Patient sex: M
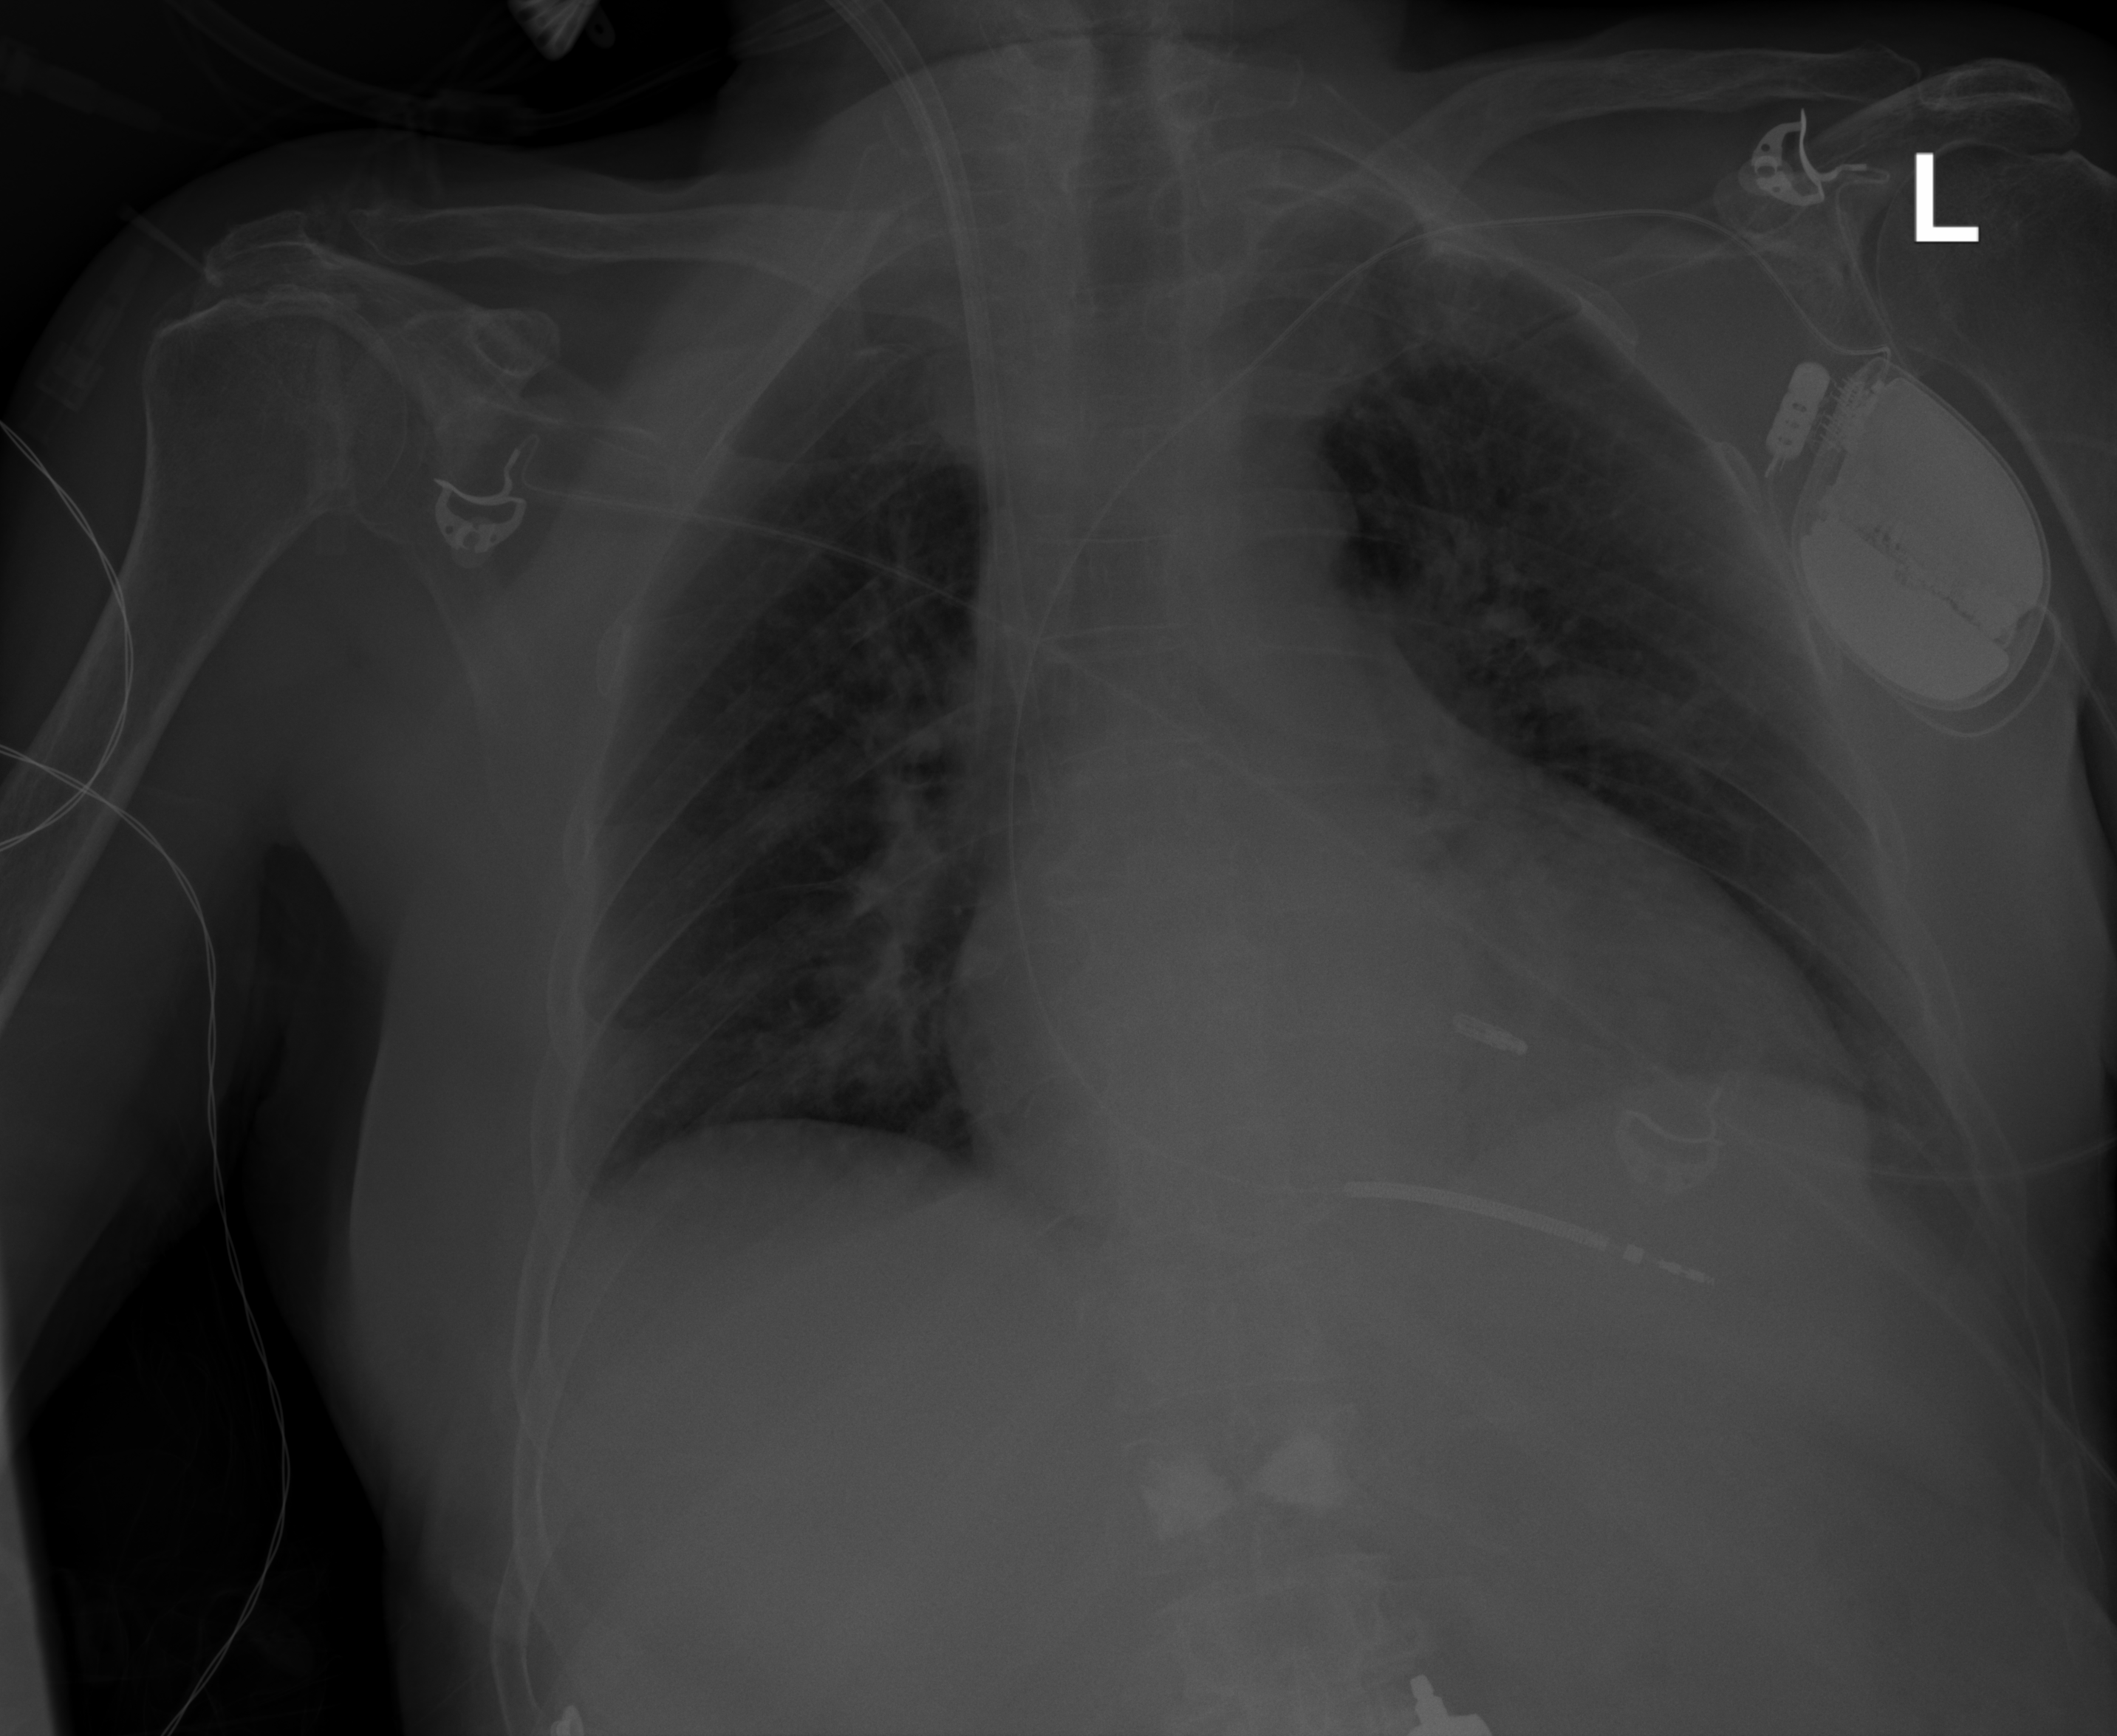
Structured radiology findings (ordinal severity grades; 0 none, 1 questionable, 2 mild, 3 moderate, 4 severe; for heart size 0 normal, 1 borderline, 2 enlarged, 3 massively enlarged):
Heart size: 2
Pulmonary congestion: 0
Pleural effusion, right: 0
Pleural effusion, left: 0
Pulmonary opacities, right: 0
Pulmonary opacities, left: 2
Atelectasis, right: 2
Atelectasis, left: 2